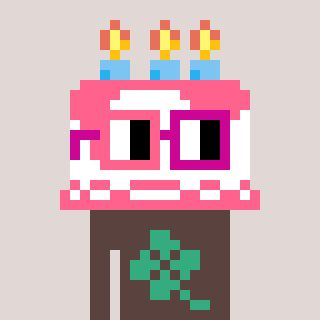
a pixel art character with square pink and red glasses, a cake-shaped head and a darkbrown-colored body on a warm background